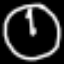
Label: clock